Question: I am currently plotting data using the ggpubr package in R (based on ggplot2). When I plot the means of two conditions including standard errors, the y-axis should be limited from 1 to 7, which I indicate using:
'''
p <- ggline(data, x = "condition", y = "measure",
add = c("mean_se"),
ylab = "Measure")
ggpar(y, ylim = c(1, 7), ticks=T, yticks.by = 1)
'''
In the final plot, however, the y-axis shows only values from 1 to 6

I tried to plot the same data using native ggplot2, but the problem persists, once I change the layout.
For ggplot2 I used:
'''
p <- ggplot(data, aes(x=condition, y=measure)) +
geom_line() +
geom_point()+
geom_errorbar(aes(ymin=measure-se, ymax=measure+se), width=.2, position=position_dodge(0.05)) +
ylab("measure") +
xlab("Condition")
p + scale_y_continuous(name="measure", limits=c(1, 7), breaks=c(1:7))
p + theme_classic()
'''
It would be great if someone could help me with this issue.
Edit:
as suggested in the comments, here is the data I am trying to plot using ggplot2:
'''
structure(list(condition = structure(3:4, .Label = c("IC", "SC",
"ILC", "SLC"), class = "factor"), measure = c(4.10233918128655, 3.83040935672515
), se = c(0.235026318386523, 0.216811675834834)), class = "data.frame", row.names = c(NA,
-2L))
'''
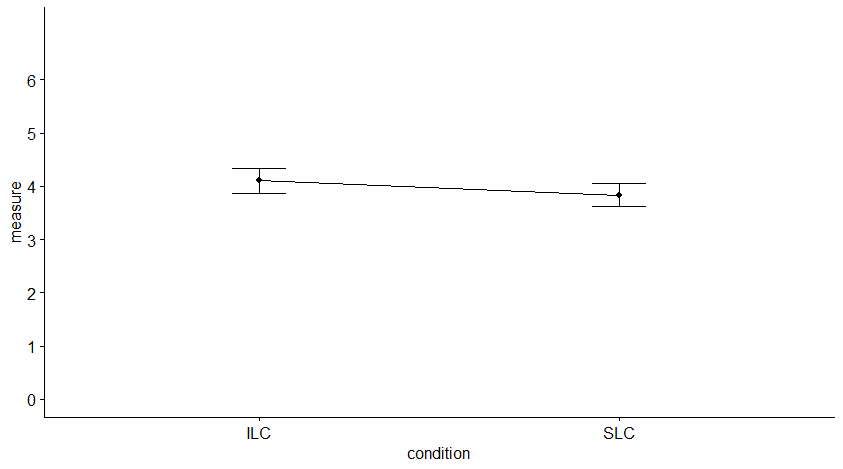
Answer: The solution is much more trivial. You were doing everything right! Except for one clerical error. Here is what was happening:
First, you generate your initial plot, fine.
'''
p <- ggplot(data, aes(x=condition, y=measure)) +
geom_line() + geom_point() +
geom_errorbar(aes(ymin=measure-se, ymax=measure+se),
width=.2, position=position_dodge(0.05)) +
ylab("measure") +
xlab("Condition")
'''
This plot does not have the limits. When you add the limits and display it, the scales are correct:
'''
p + scale_y_continuous(name="measure", limits=c(1, 7), breaks=c(1:7))
'''
However, note that ! You did not store the result of adding the limits to p. Therefore, p is still without the scale_y_continuous. No wonder then that when you type
'''
p + theme_classic()
'''
...the limits are gone. However, if you try
'''
p <- p + scale_y_continuous(name="measure", limits=c(1, 7), breaks=c(1:7))
p + theme_classic()
'''
everything will be correct.